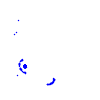
Particle: proton